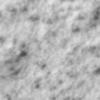
Label: no_change